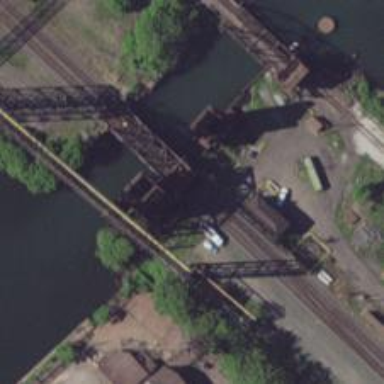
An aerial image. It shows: Bascule bridge for rail transportation.